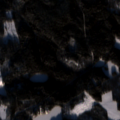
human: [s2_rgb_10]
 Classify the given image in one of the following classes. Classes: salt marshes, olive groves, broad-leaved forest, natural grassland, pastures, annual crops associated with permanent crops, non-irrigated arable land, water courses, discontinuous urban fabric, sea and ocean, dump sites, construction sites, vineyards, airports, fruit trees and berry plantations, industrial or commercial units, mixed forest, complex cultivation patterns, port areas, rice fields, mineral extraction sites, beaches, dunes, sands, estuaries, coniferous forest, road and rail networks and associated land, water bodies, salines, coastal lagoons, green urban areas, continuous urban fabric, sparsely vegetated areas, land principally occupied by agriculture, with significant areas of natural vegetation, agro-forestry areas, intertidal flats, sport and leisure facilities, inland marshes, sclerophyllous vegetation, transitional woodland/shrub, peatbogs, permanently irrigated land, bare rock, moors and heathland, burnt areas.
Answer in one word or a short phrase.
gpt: land principally occupied by agriculture, with significant areas of natural vegetation, coniferous forest, mixed forest